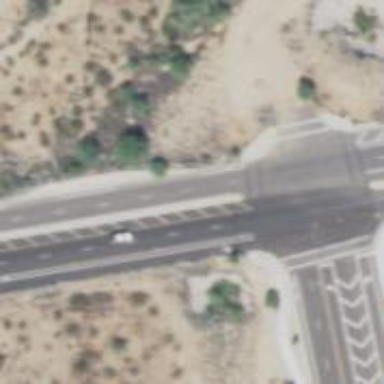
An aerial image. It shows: Uncontrolled road crossing with line markings.